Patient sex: M
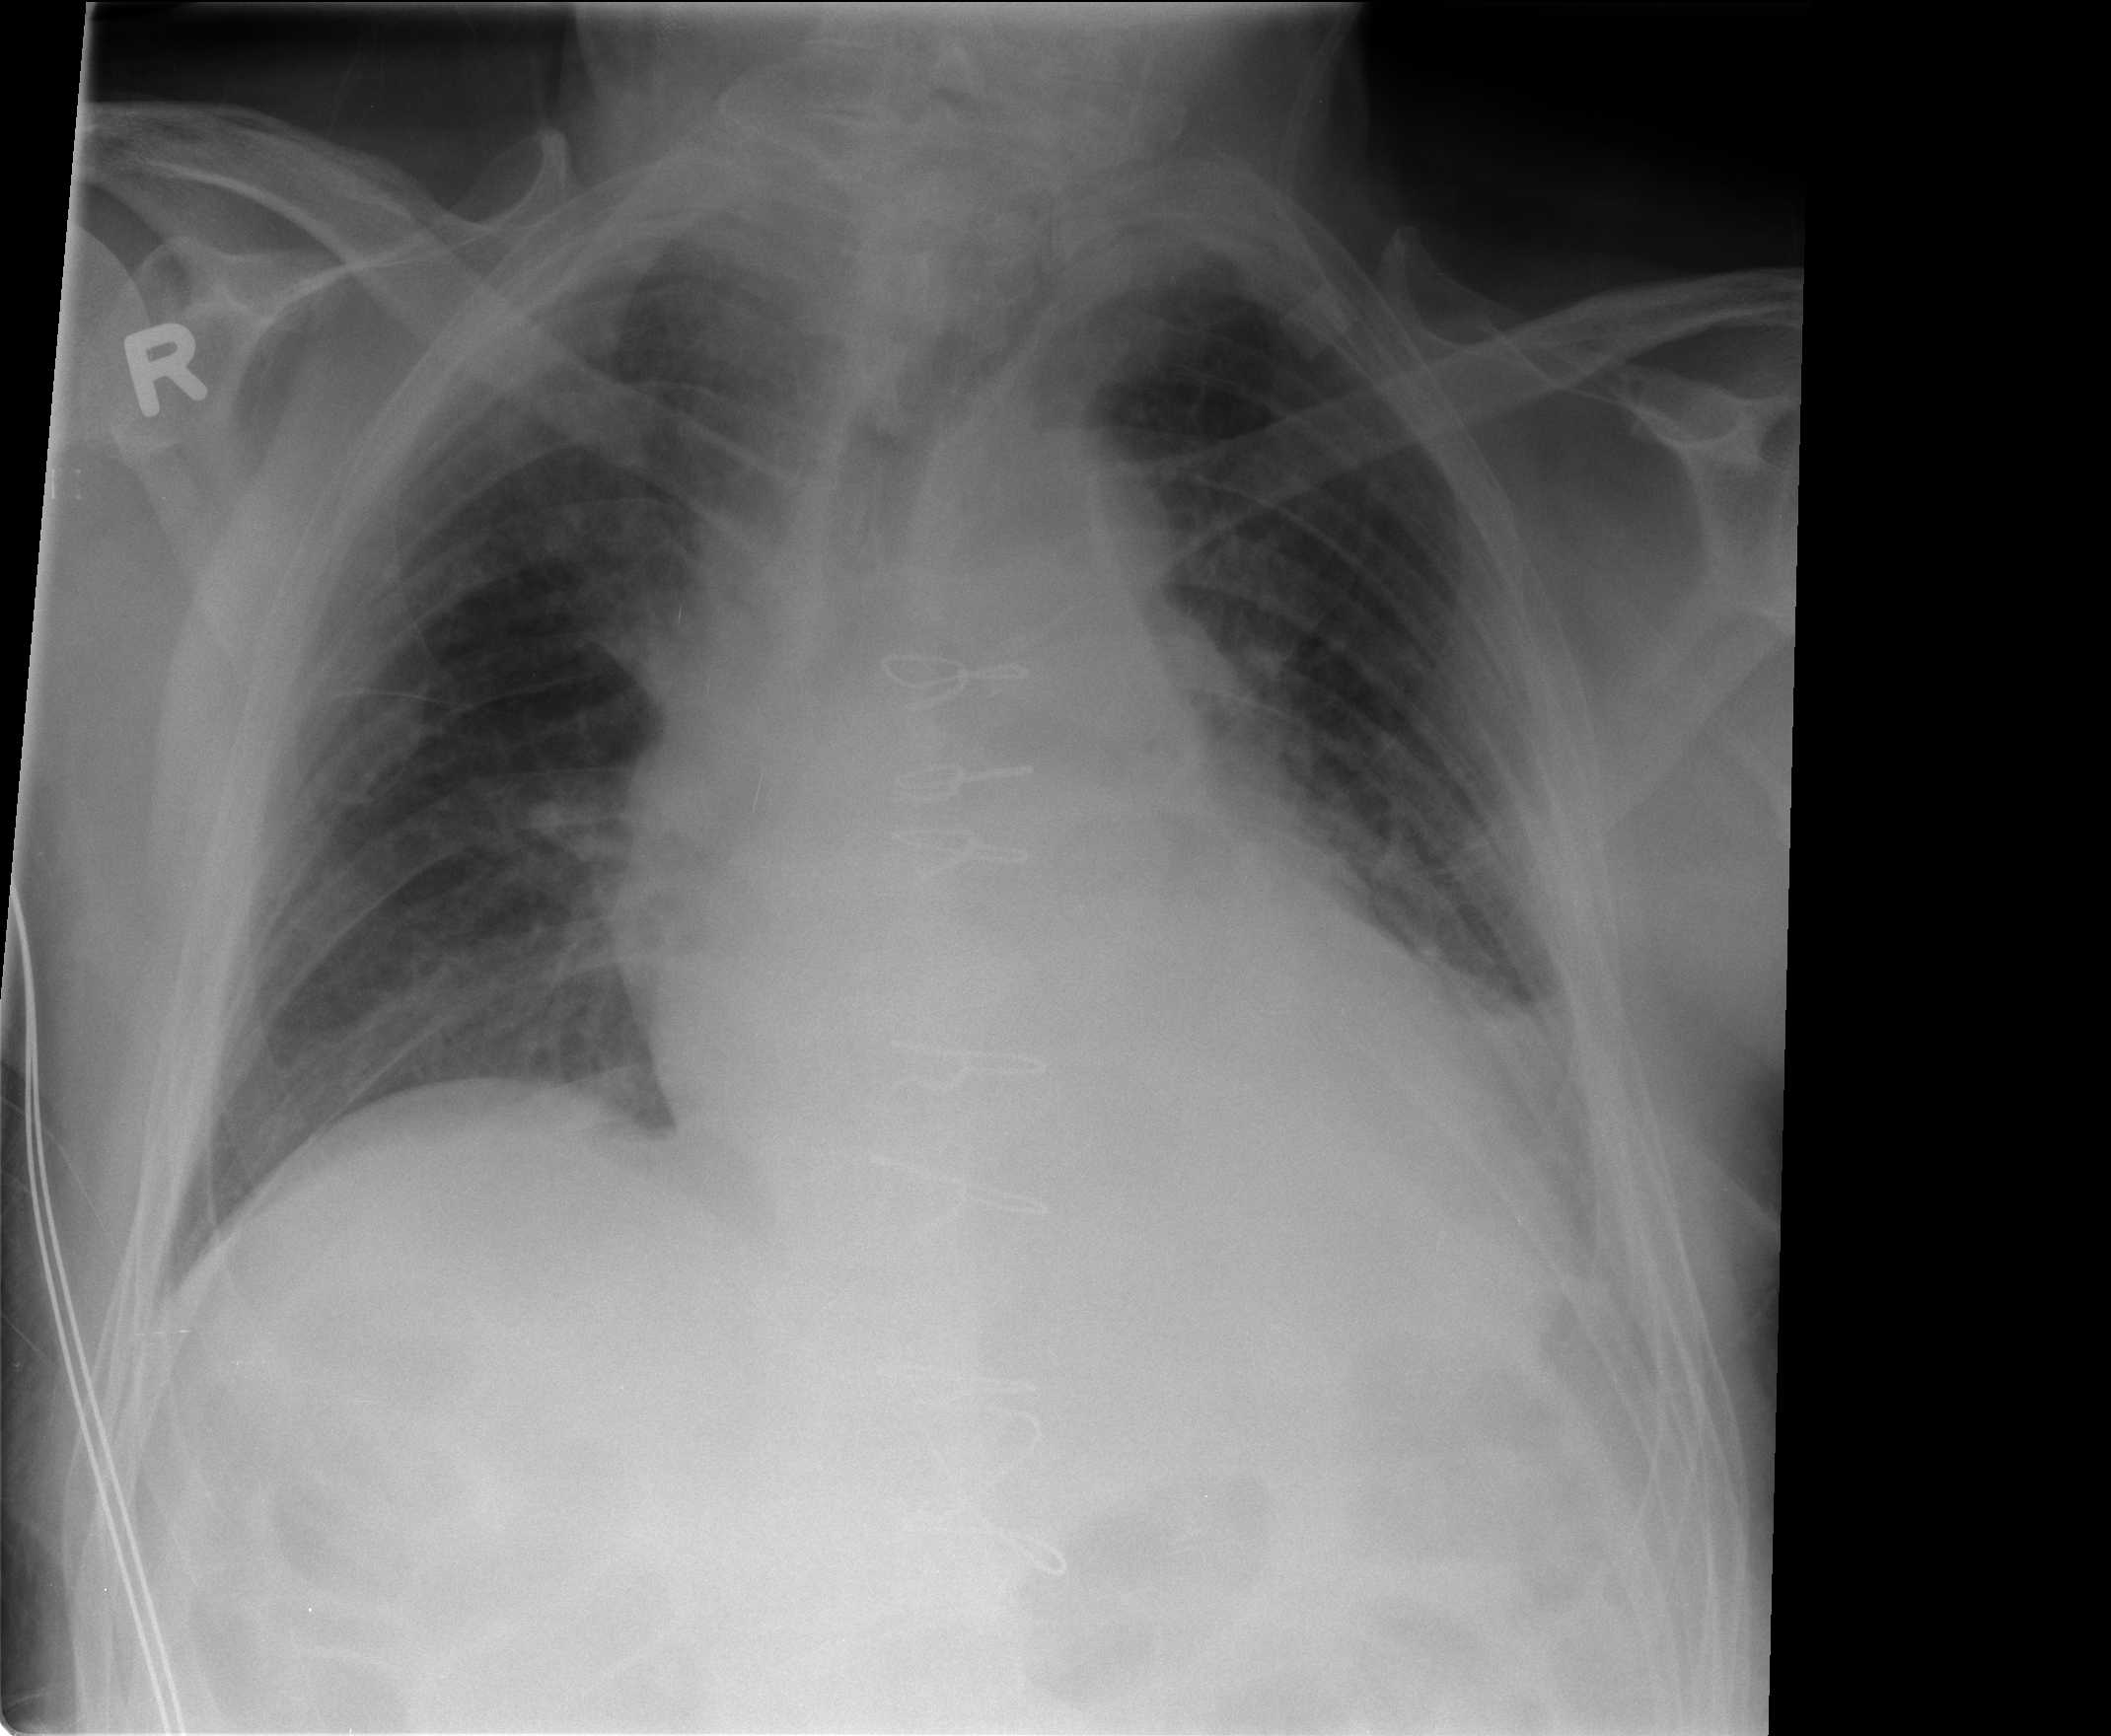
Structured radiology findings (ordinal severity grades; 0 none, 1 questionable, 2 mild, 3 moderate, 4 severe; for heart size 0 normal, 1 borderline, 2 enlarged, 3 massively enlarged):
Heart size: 2
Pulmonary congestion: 0
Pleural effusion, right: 0
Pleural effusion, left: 2
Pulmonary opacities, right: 0
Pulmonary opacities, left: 0
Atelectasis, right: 2
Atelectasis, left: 2